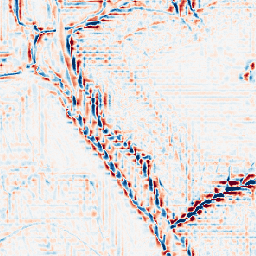
Category: wavelet
Decomposition family: wavelet_dwt
Decomposition parameters: wavelet: db2
level: 3
Upsampling method: regularized
Upsampling parameters: scale: 4
lambda_reg: 0.001
Upsampling scale: 4